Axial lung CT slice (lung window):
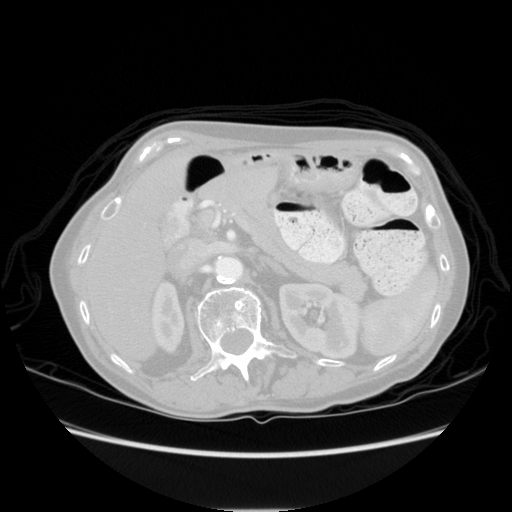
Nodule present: no